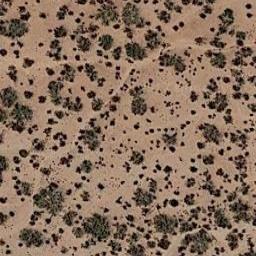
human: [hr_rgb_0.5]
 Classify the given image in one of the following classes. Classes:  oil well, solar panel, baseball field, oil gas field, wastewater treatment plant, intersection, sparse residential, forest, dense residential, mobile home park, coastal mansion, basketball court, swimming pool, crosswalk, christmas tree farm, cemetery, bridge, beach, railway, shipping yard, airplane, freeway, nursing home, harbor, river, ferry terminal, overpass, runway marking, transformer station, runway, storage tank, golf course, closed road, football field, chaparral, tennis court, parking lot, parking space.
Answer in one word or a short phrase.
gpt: chaparral